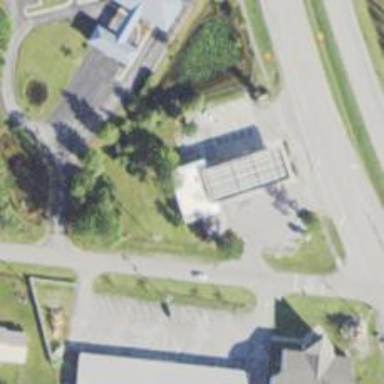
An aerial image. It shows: Convenience shop.